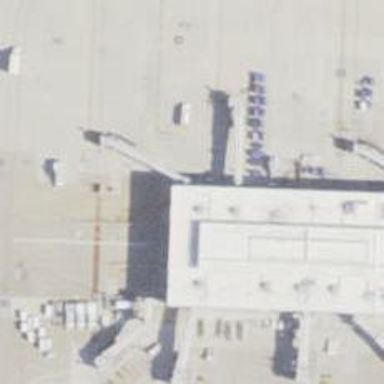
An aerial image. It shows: Airport gate.